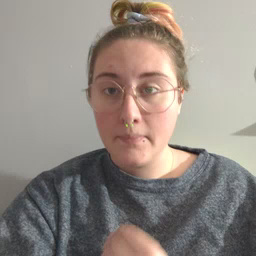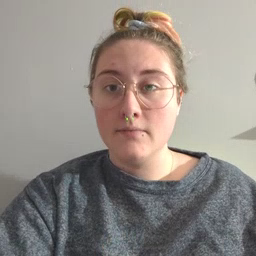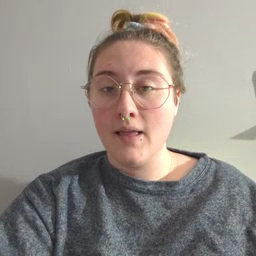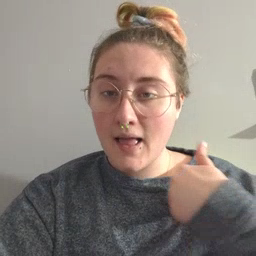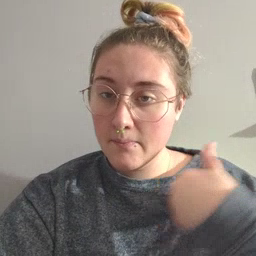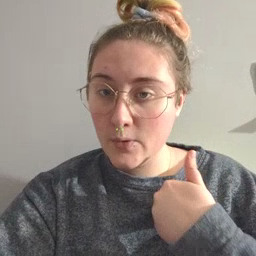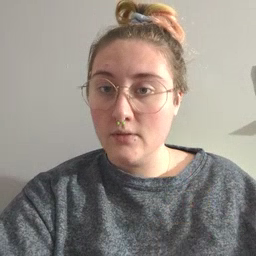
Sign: animal